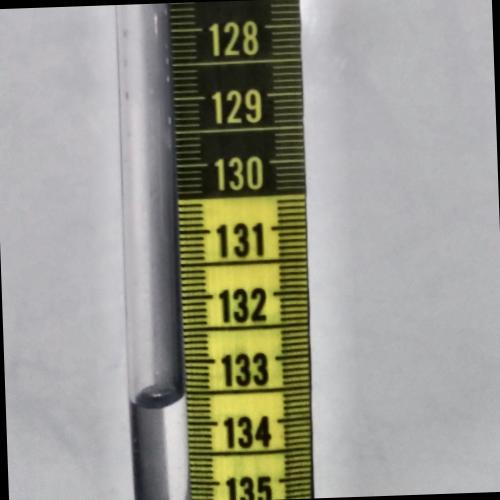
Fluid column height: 133.5 cm